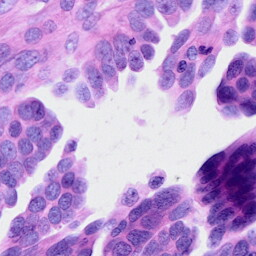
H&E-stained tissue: Ovarian